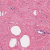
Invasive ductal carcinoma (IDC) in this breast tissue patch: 0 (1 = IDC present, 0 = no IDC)